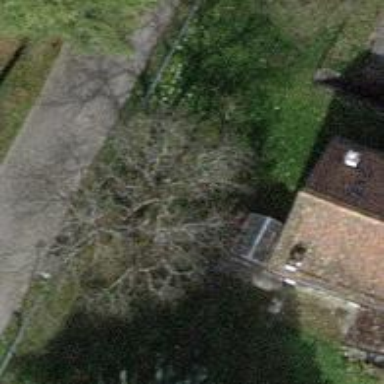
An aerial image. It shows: Evergreen needle-leaved tree.